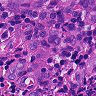
Metastatic tissue present: yes